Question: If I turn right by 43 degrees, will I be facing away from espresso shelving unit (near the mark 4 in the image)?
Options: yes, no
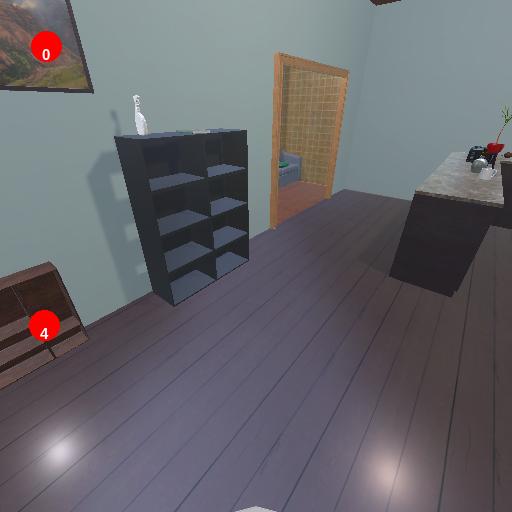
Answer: yes